Field crop: maize
Growth stage: 2
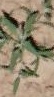
Species: atriplex